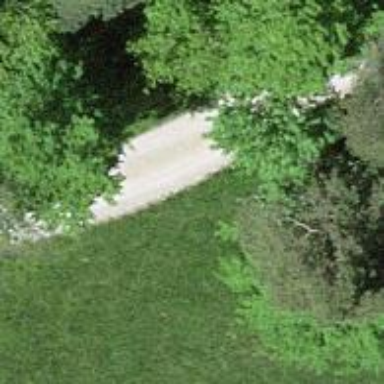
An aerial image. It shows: Track with fine gravel surface. The track type is grade 2.